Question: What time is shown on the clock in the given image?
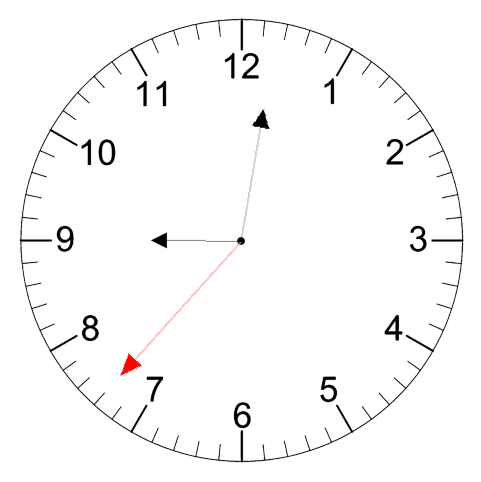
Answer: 09:01:37